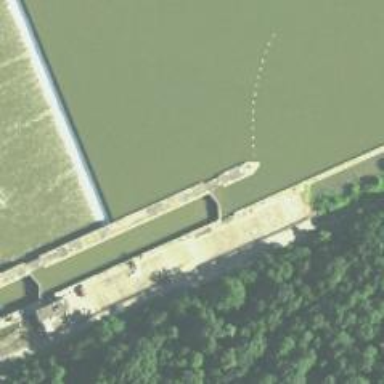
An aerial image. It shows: Lock gate along waterway.